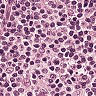
Metastatic tissue present: no